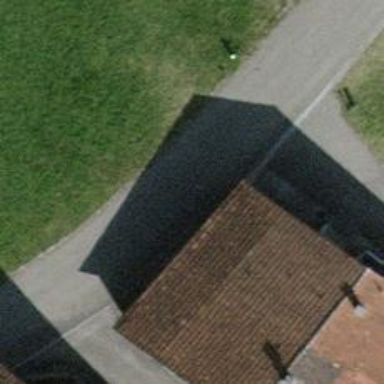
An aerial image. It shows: Terrace building.